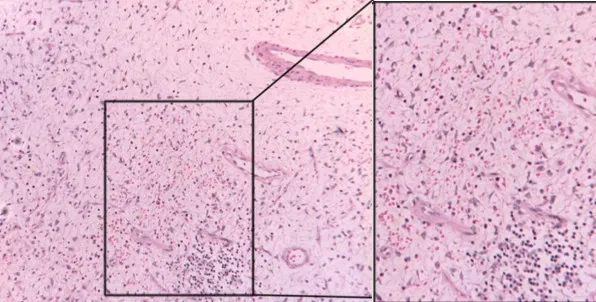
Thick and thin walled blood vessels, stellate fibroblasts, scattered lymphocytes and eosinophils. Shown clearly in the inset view H&E 100.
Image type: pathology (h&e)